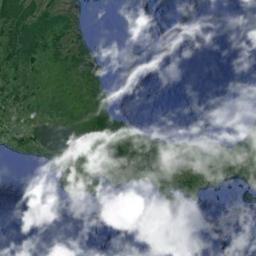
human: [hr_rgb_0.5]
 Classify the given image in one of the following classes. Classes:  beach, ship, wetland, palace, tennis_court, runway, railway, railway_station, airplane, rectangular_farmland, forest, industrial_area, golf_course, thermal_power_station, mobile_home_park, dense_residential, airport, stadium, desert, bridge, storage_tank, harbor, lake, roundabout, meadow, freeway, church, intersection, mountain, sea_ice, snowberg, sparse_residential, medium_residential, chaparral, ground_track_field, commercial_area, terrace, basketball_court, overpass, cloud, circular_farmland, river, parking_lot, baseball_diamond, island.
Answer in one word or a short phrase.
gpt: cloud